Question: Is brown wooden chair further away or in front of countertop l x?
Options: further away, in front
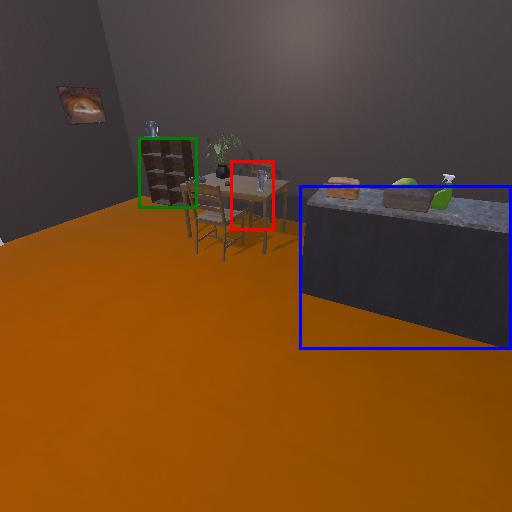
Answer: further away